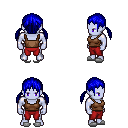
a pixel art fantasy rpg character, male body template, dark elf, purple skin, brown pirate shirt, red pants, blue twin-tailed hairstyle, white slippers, four views (front, back, left, right), 2x2 character sprite sheet, small pixel art, hard edges, no anti-aliasing